Field crop: maize
Growth stage: 2
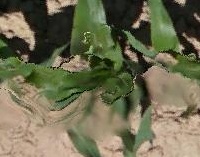
Species: maize